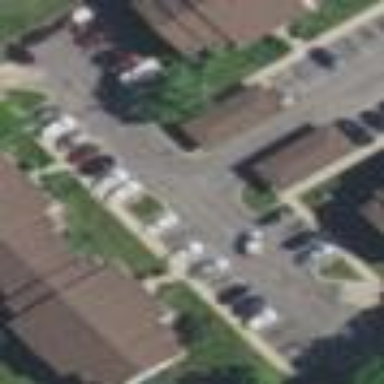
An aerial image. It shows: Parking area.